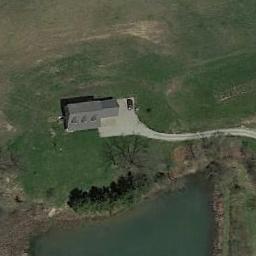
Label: sparse_residential